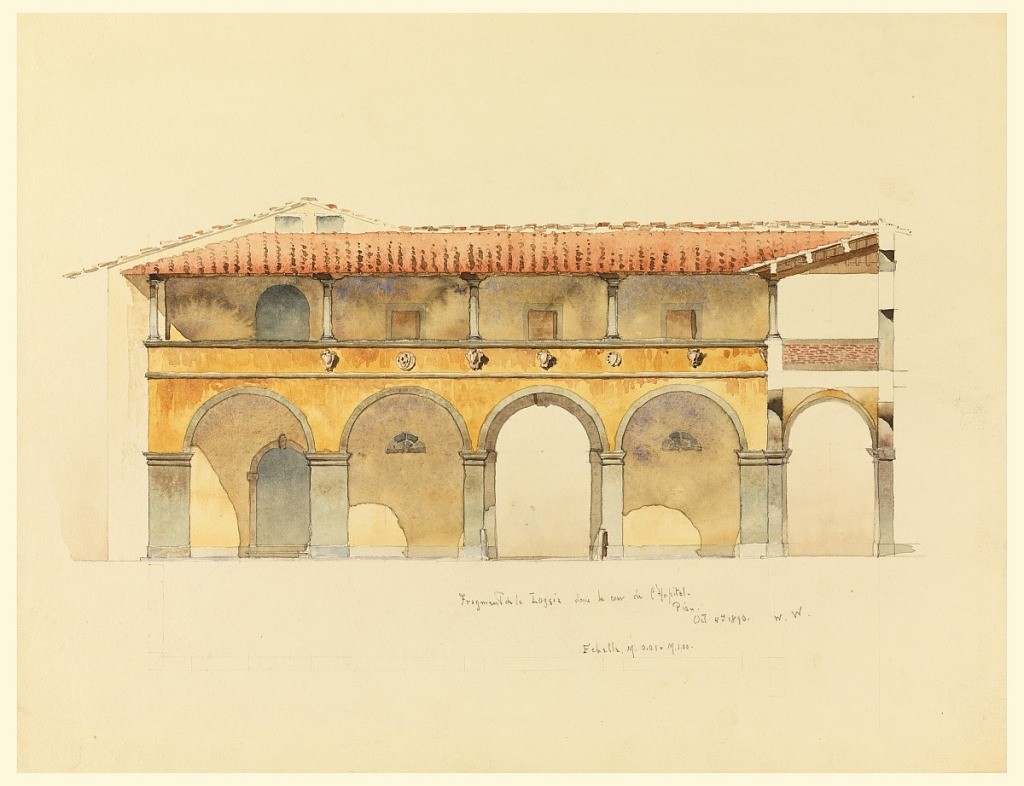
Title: Fragment de la Loggia dans la cour de l'Hopital, Pisa
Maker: Whitney Warren Jr., American, 1864–1943
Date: October 4, 1890
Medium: Graphite, brush and watercolor on paper
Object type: Drawing
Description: Part of a two-story building with arches and pilasters; wall painted yellow with a red roof.